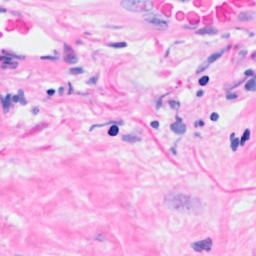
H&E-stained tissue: Breast